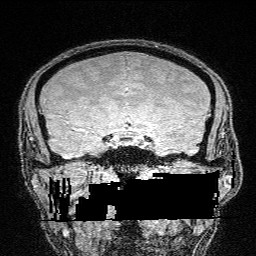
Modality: FLASH
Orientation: sagittal
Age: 30
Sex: male